Question: Looking at the API examples from Acumatica, I have written code to Export some data from the Customer screen based on a single filter. The filter should enforce that the Customer's email address equals a particular value (once that's working, I will also check a custom field with an encrypted password). Yet for some reason the Export function is returning what appears to be every customer record in our database. Can anyone tell what I am doing wrong with my filter, or anything else? Code and screenshot from debugger are below.
Thank you!
'''
Public Function ValidateUser(ByVal emailAddress As String, ByVal password As String, ByRef customerFirstName As String, ByRef customerLastName As String, ByRef customerCountry As String, ByRef customerPhone As String, ByRef customerCell As String) As String
Dim customer As AR303000Content = m_context.AR303000GetSchema()
m_context.AR303000Clear()
Dim emailFilter As Filter = New Filter()
emailFilter.Field = customer.GeneralInfoMainContact.Email
emailFilter.Condition = FilterCondition.Equals
emailFilter.Value = emailAddress
Dim searchfilters() As Filter = {emailFilter}
Dim searchCommands() As Command = {customer.CustomerSummary.CustomerID, customer.CustomerSummary.CustomerName, customer.GeneralInfoMainContact.Phone1, customer.GeneralInfoMainContact.Phone2, customer.GeneralInfoMainAddress.Country}
Dim searchResult As String()() = m_context.AR303000Export(searchCommands, searchfilters, 0, False, False)
Dim numRecords = searchResult.Length
Dim customerID As String = ""
Dim customerName As String = ""
If numRecords > 0 Then
' we found a user with that email address
Dim i As Integer = 0
For i = 1 To numRecords
customerID = searchResult(i - 1)(0)
customerName = searchResult(i - 1)(1)
customerPhone = searchResult(i - 1)(2)
customerCell = searchResult(i - 1)(3)
customerCountry = searchResult(i - 1)(4)
Next
End If
Dim spaceInName = customerName.IndexOf(" ")
If spaceInName >= 0 Then
customerFirstName = customerName.Substring(0, spaceInName)
customerLastName = customerName.Substring(spaceInName + 1)
End If
Return customerID
End Function
'''

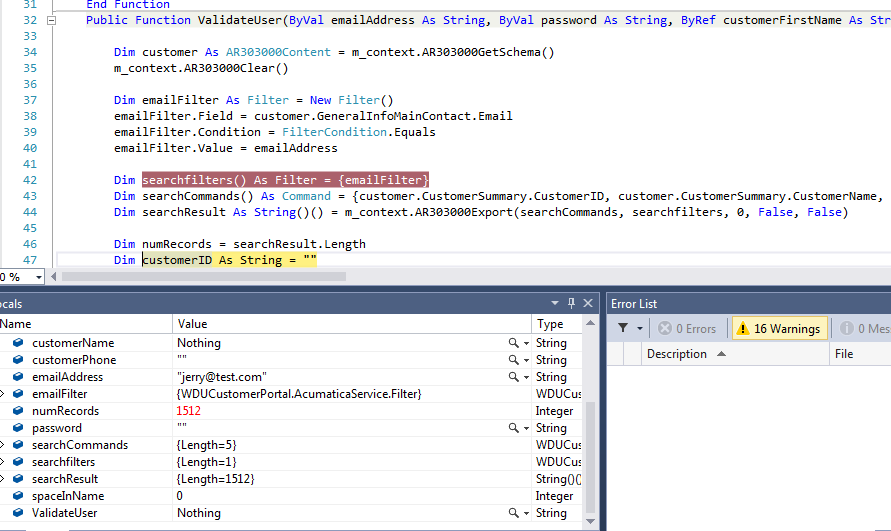
Answer: Filters generally only work on the primary view (e.g., main table - in this case BAccount+Customer). If you try to filter on data contained in secondary views, the system will silently ignore it. The e-mail address and contact record data is contained in the Contact table, and therefore you cannot filter by these fields.
I think this behaviour should be improved, and i'll file a suggestion internally to at least throw an exception if you try to filter on something that's not allowed. It will at least make troubleshooting this problem easier.
As an alternative, if you're using Submit() function to load a specific record, you can alter the underlying FieldName in the schema to have it match based on another field. This example below shows how to update a customer credit verification settings by looking up customer based on e-mail address:
'''
Screen context = new Screen();
context.CookieContainer = new System.Net.CookieContainer();
context.Url = Url;
context.Login(Login, Password);
AR303000Content custSchema = context.AR303000GetSchema();
custSchema.CustomerSummary.CustomerID.FieldName +=
("!" + custSchema.CustomerSummary.ServiceCommands.FilterEmail.FieldName);
var commands = new Command[]
{
new Value
{
Value = "demo@gmail.com",
LinkedCommand = custSchema.CustomerSummary.CustomerID
},
new Value
{
Value = "Disabled",
LinkedCommand = custSchema.GeneralInfoCreditVerificationRulesCreditVerification.CreditVerification
},
custSchema.Actions.Save,
custSchema.GeneralInfoFinancialSettings.CustomerClass
};
var customer = context.AR303000Submit(commands)[0];
'''
You can also use the Submit() function to retrieve data. Usually you place the fields you need in the commands array, but if you specifically need the CustomerID you'll need to use a trick to retrieve it since the CustomerID.FieldName value was altered to add the e-mail filter. Here's the sample:
'''
private static string GetCustomerIDByEmail(string eMailAddress)
{
Screen context = new Screen();
context.CookieContainer = new System.Net.CookieContainer();
context.Login("admin", "admin");
Content custSchema = context.GetSchema();
custSchema.CustomerSummary.CustomerID.FieldName +=
("!" + custSchema.CustomerSummary.ServiceCommands.FilterEmail.FieldName);
var commands = new Command[]
{
new Value
{
Value = eMailAddress,
LinkedCommand = custSchema.CustomerSummary.CustomerID
},
// Manually define the Field by setting ObjectName and FieldName. We can't use custSchema.CustomerSummary.CustomerID field because it was altered to make it search by e-mail.
new Field
{
ObjectName = "BAccount",
FieldName = "AcctCD"
}
};
var results = context.Submit(commands);
if (results.Length == 0)
return "Not found";
else
return results[0].CustomerSummary.CustomerID.Value;
}
'''